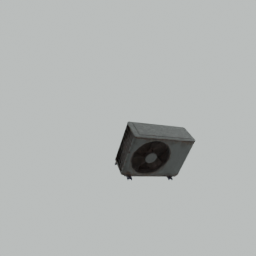
Label: appliances